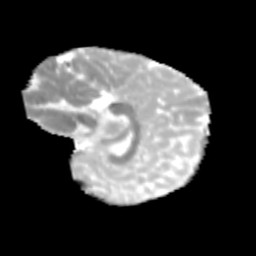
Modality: MD
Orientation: sagittal
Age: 11
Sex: male
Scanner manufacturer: siemens
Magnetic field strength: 3 T
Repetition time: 3.8 s
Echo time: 0.07 s